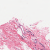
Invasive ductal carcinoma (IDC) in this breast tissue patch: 0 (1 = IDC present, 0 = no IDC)